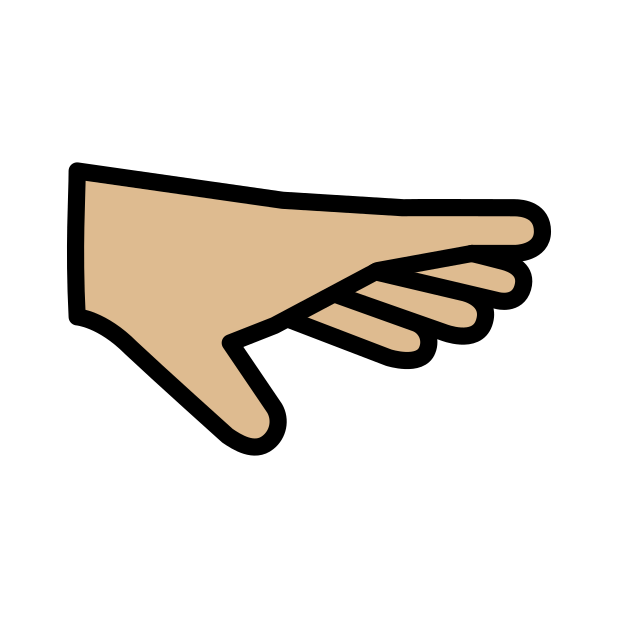
palm down hand: medium-light skin tone